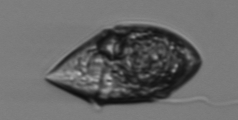
Label: Gyrodinium